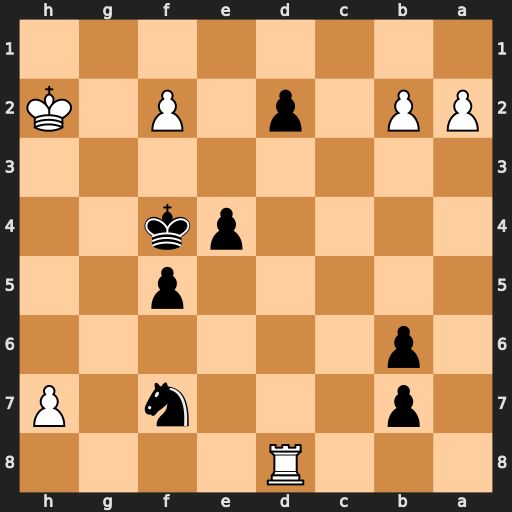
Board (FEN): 3R4/1p3n1P/1p6/5p2/4pk2/8/PP1p1P1K/8
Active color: b
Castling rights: -
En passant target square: -
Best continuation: Nxd8 h8=Q d1=Q Qh6+ Ke5